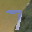
Label: 7